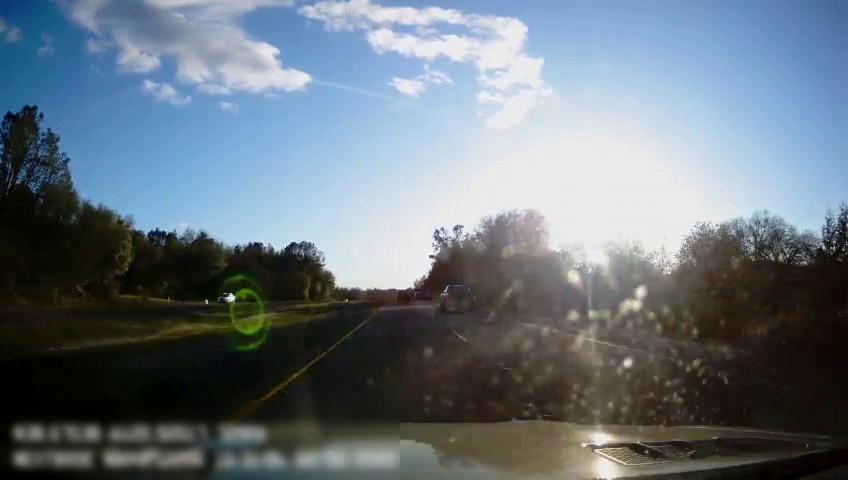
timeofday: Day
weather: Sunny
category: Drivable Space
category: Drivable Space
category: Vehicles | Truck
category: Vehicles | SUV
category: Vehicles | SUV
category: Lanes | Current Lane
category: Lanes | Current Lane
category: Lanes | Alternate Lane